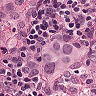
Metastatic tissue present: yes